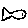
Label: fish